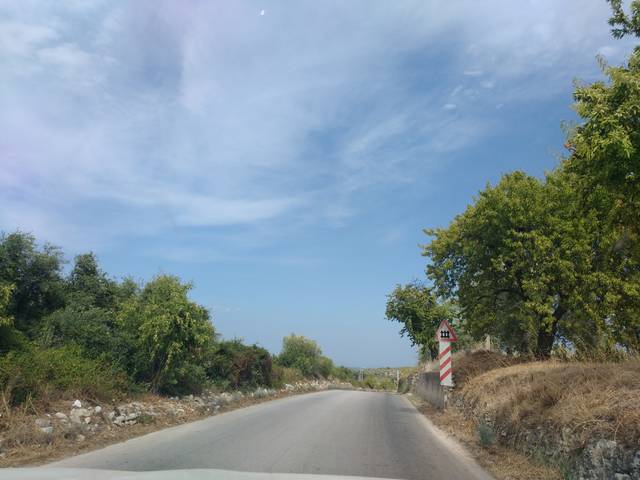
Region: Italy
Coordinates: 36.878, 15.073